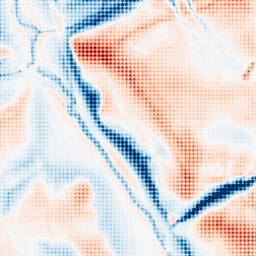
Category: edge_preserving
Decomposition family: guided
Decomposition parameters: radius: 16
eps: 0.1
Upsampling method: sinc_blackman
Upsampling parameters: scale: 4
kernel_size: 4
Upsampling scale: 4